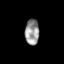
Tissue: skin
Cell type: Others
Senescence score: 0.6782
Nuclear area (px): 356
Mean DAPI intensity: 149.508